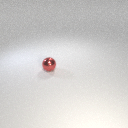
small red metal sphere